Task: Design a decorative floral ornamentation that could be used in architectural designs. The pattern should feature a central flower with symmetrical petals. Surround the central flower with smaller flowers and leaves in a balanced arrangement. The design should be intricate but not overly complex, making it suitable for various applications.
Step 1570:
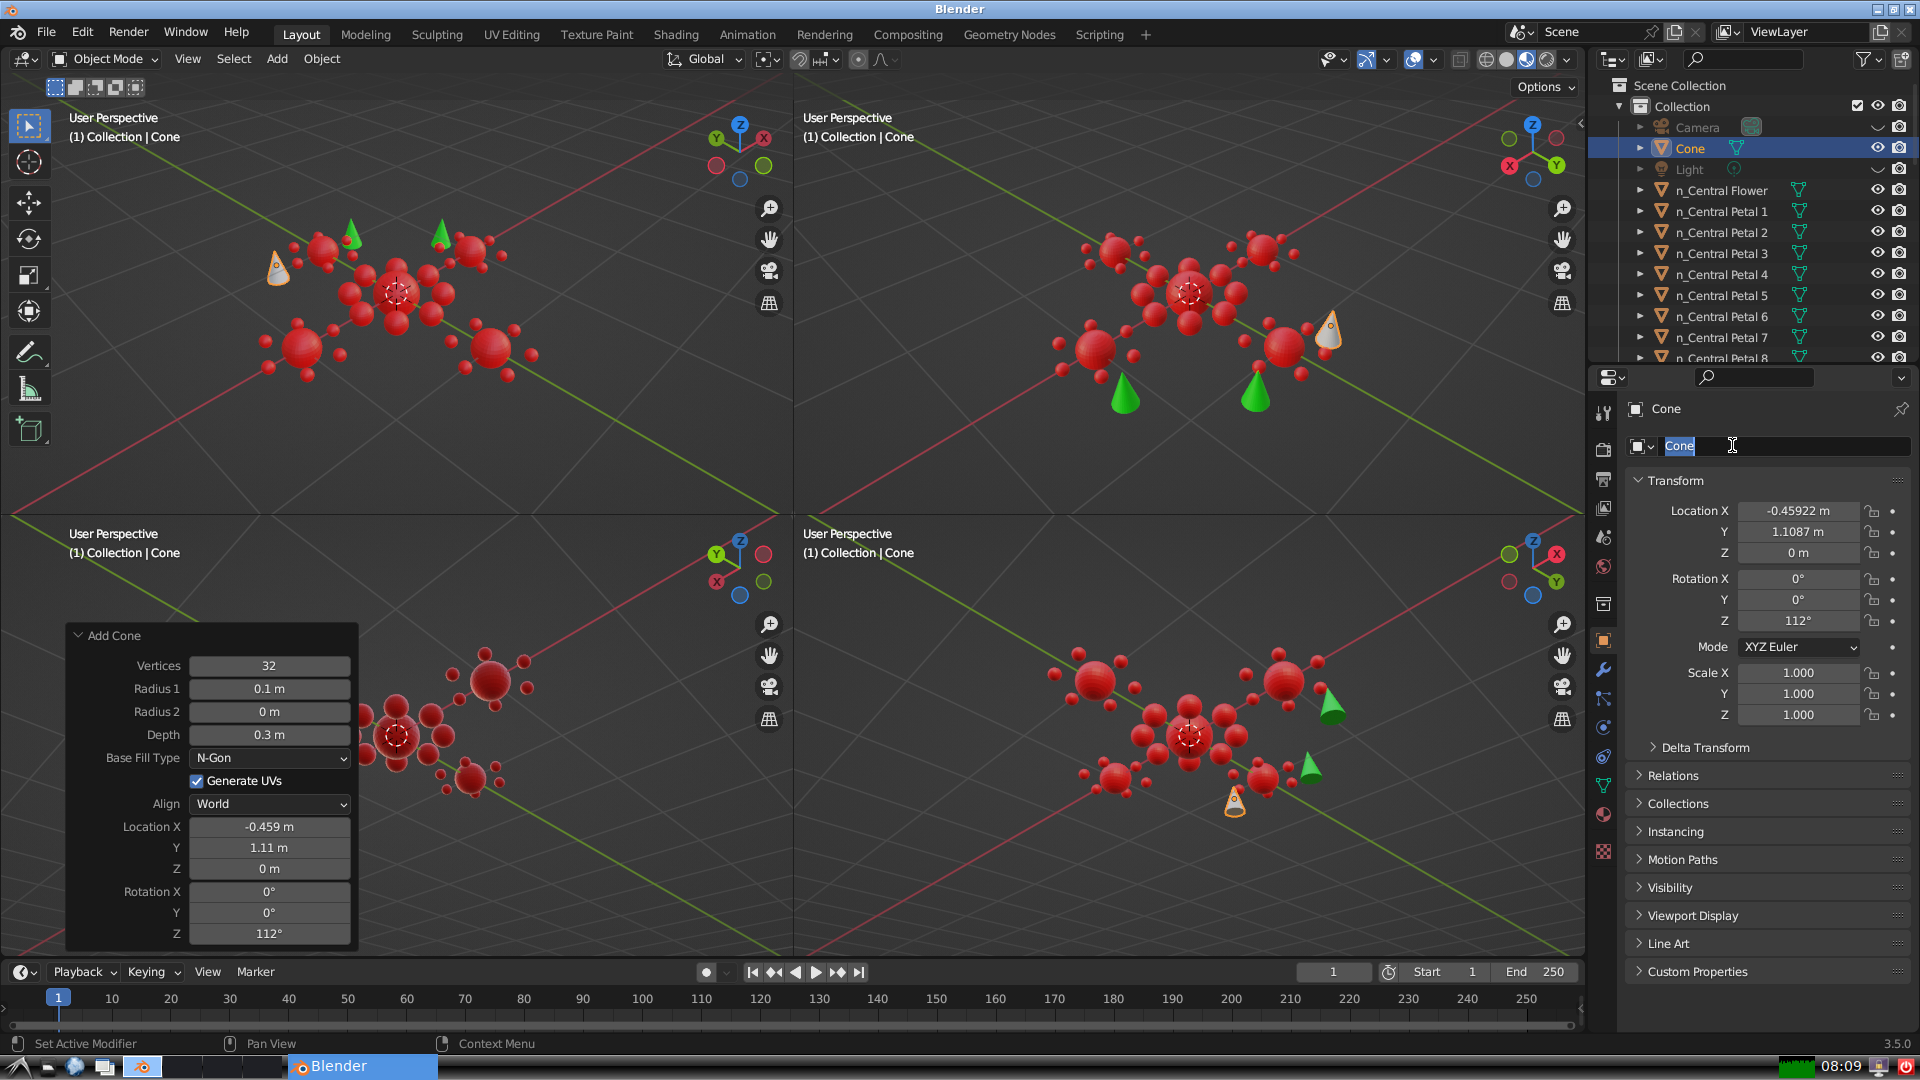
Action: input_text: n_Leaf 3